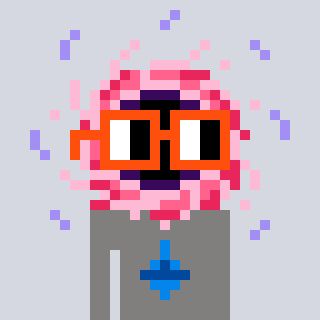
a pixel art character with square orange glasses, a blackhole-shaped head and a bluegrey-colored body on a cool background